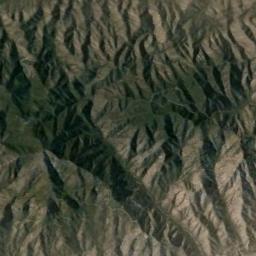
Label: mountain